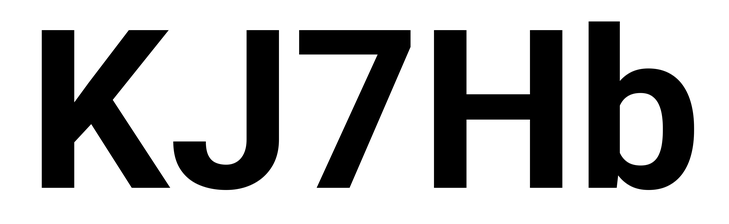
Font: Roboto_Bold